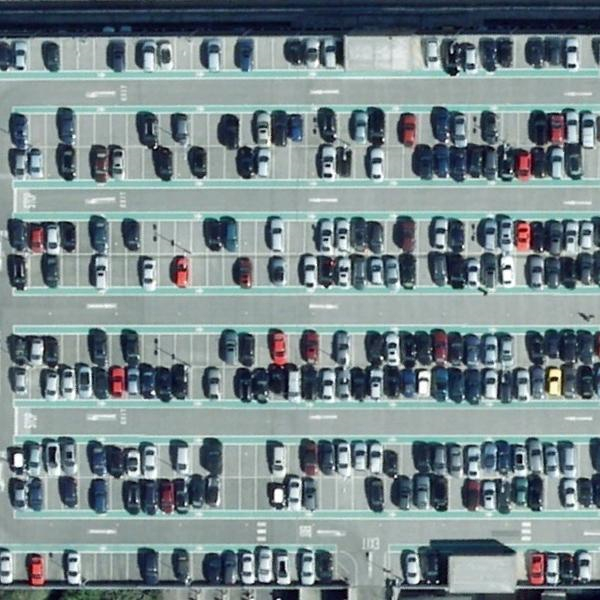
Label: Parking